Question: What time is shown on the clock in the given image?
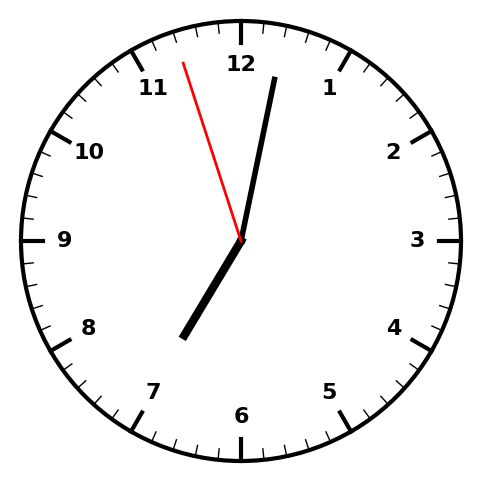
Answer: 07:01:57